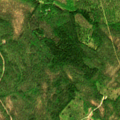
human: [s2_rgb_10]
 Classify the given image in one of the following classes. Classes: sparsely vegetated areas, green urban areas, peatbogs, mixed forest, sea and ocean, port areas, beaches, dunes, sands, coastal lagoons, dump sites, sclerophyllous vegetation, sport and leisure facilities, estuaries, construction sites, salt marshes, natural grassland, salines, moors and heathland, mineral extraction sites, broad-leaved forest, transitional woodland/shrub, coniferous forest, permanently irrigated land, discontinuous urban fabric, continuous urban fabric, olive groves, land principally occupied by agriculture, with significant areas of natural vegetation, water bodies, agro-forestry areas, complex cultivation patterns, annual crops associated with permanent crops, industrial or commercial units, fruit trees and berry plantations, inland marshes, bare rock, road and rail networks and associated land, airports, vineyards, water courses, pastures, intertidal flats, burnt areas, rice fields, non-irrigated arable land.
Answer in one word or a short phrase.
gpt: coniferous forest, mixed forest